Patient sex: F
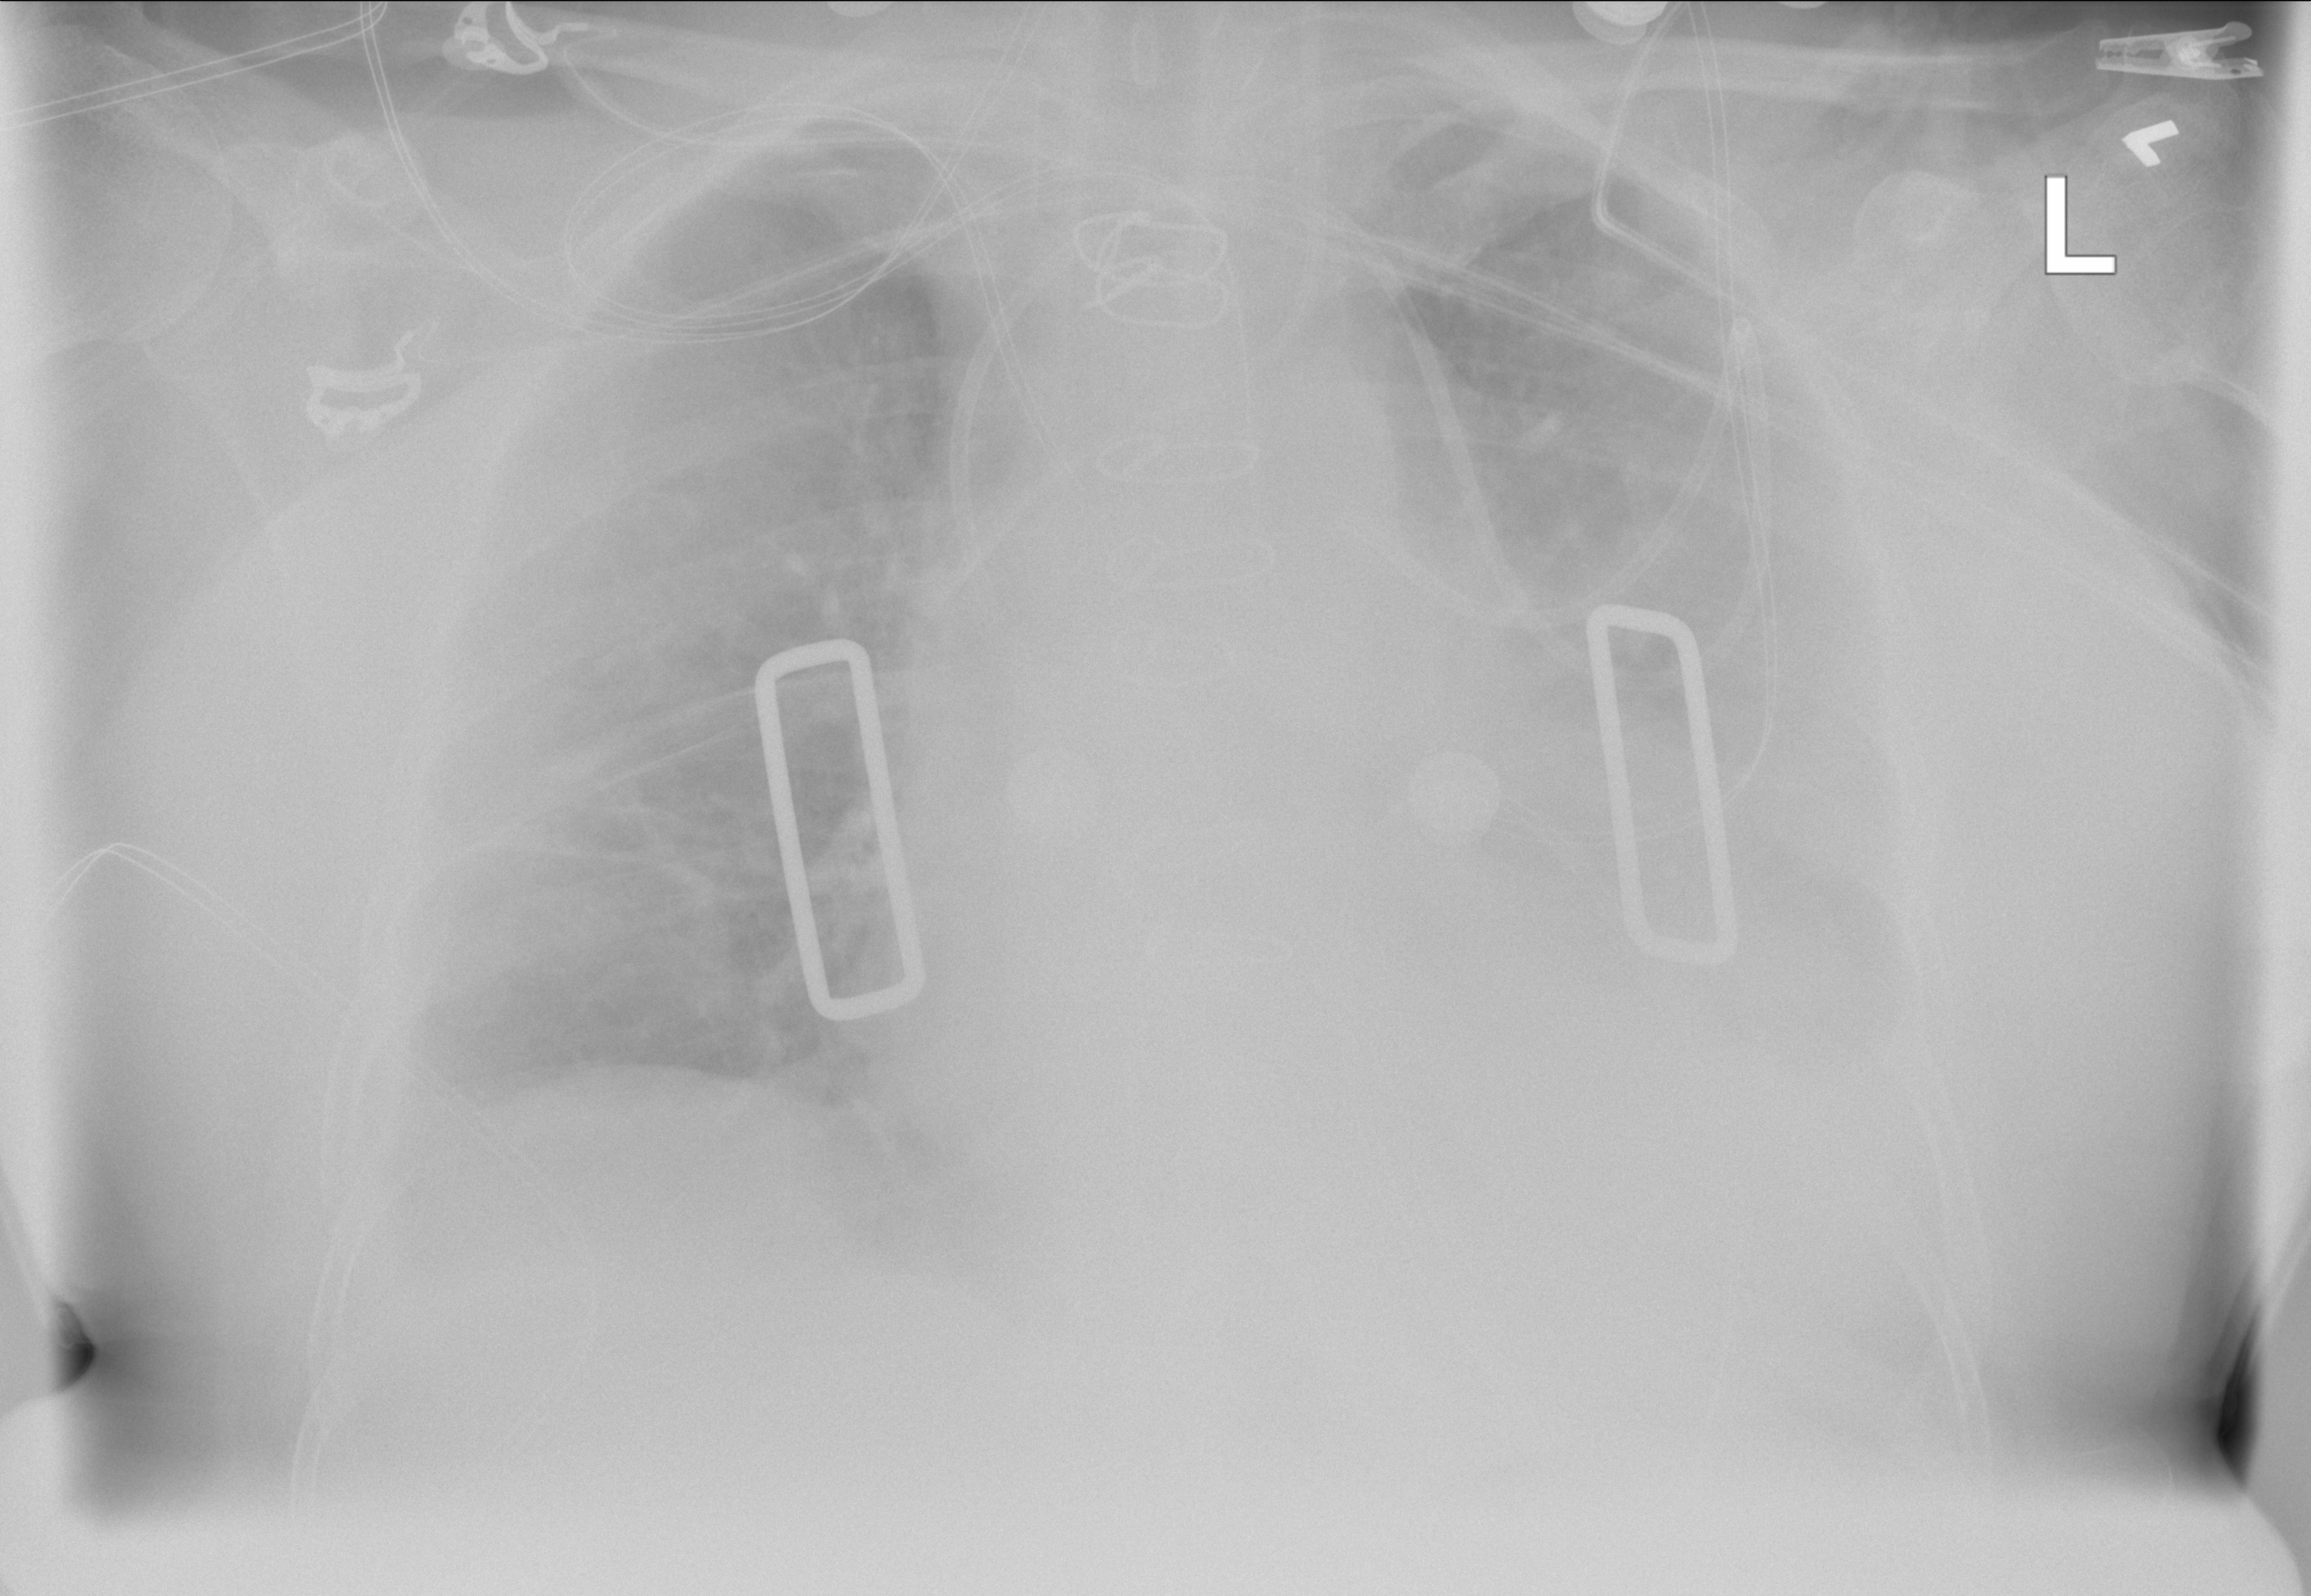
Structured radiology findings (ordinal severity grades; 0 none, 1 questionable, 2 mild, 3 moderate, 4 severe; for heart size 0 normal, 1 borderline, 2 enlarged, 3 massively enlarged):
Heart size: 2
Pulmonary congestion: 2
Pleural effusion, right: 0
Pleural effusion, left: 3
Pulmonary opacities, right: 0
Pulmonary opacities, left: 0
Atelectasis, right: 2
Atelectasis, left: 2